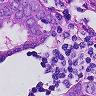
Metastatic tissue present: yes